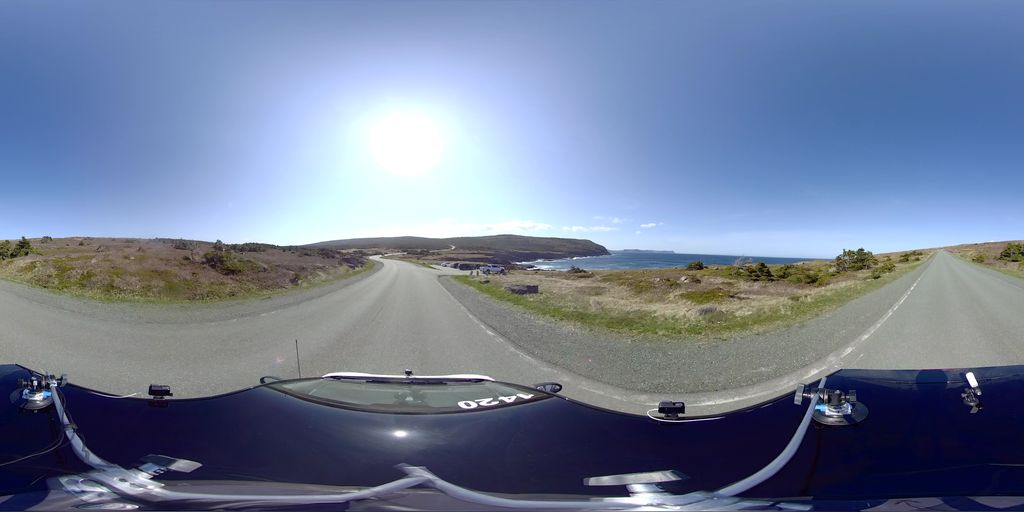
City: st_johns